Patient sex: F
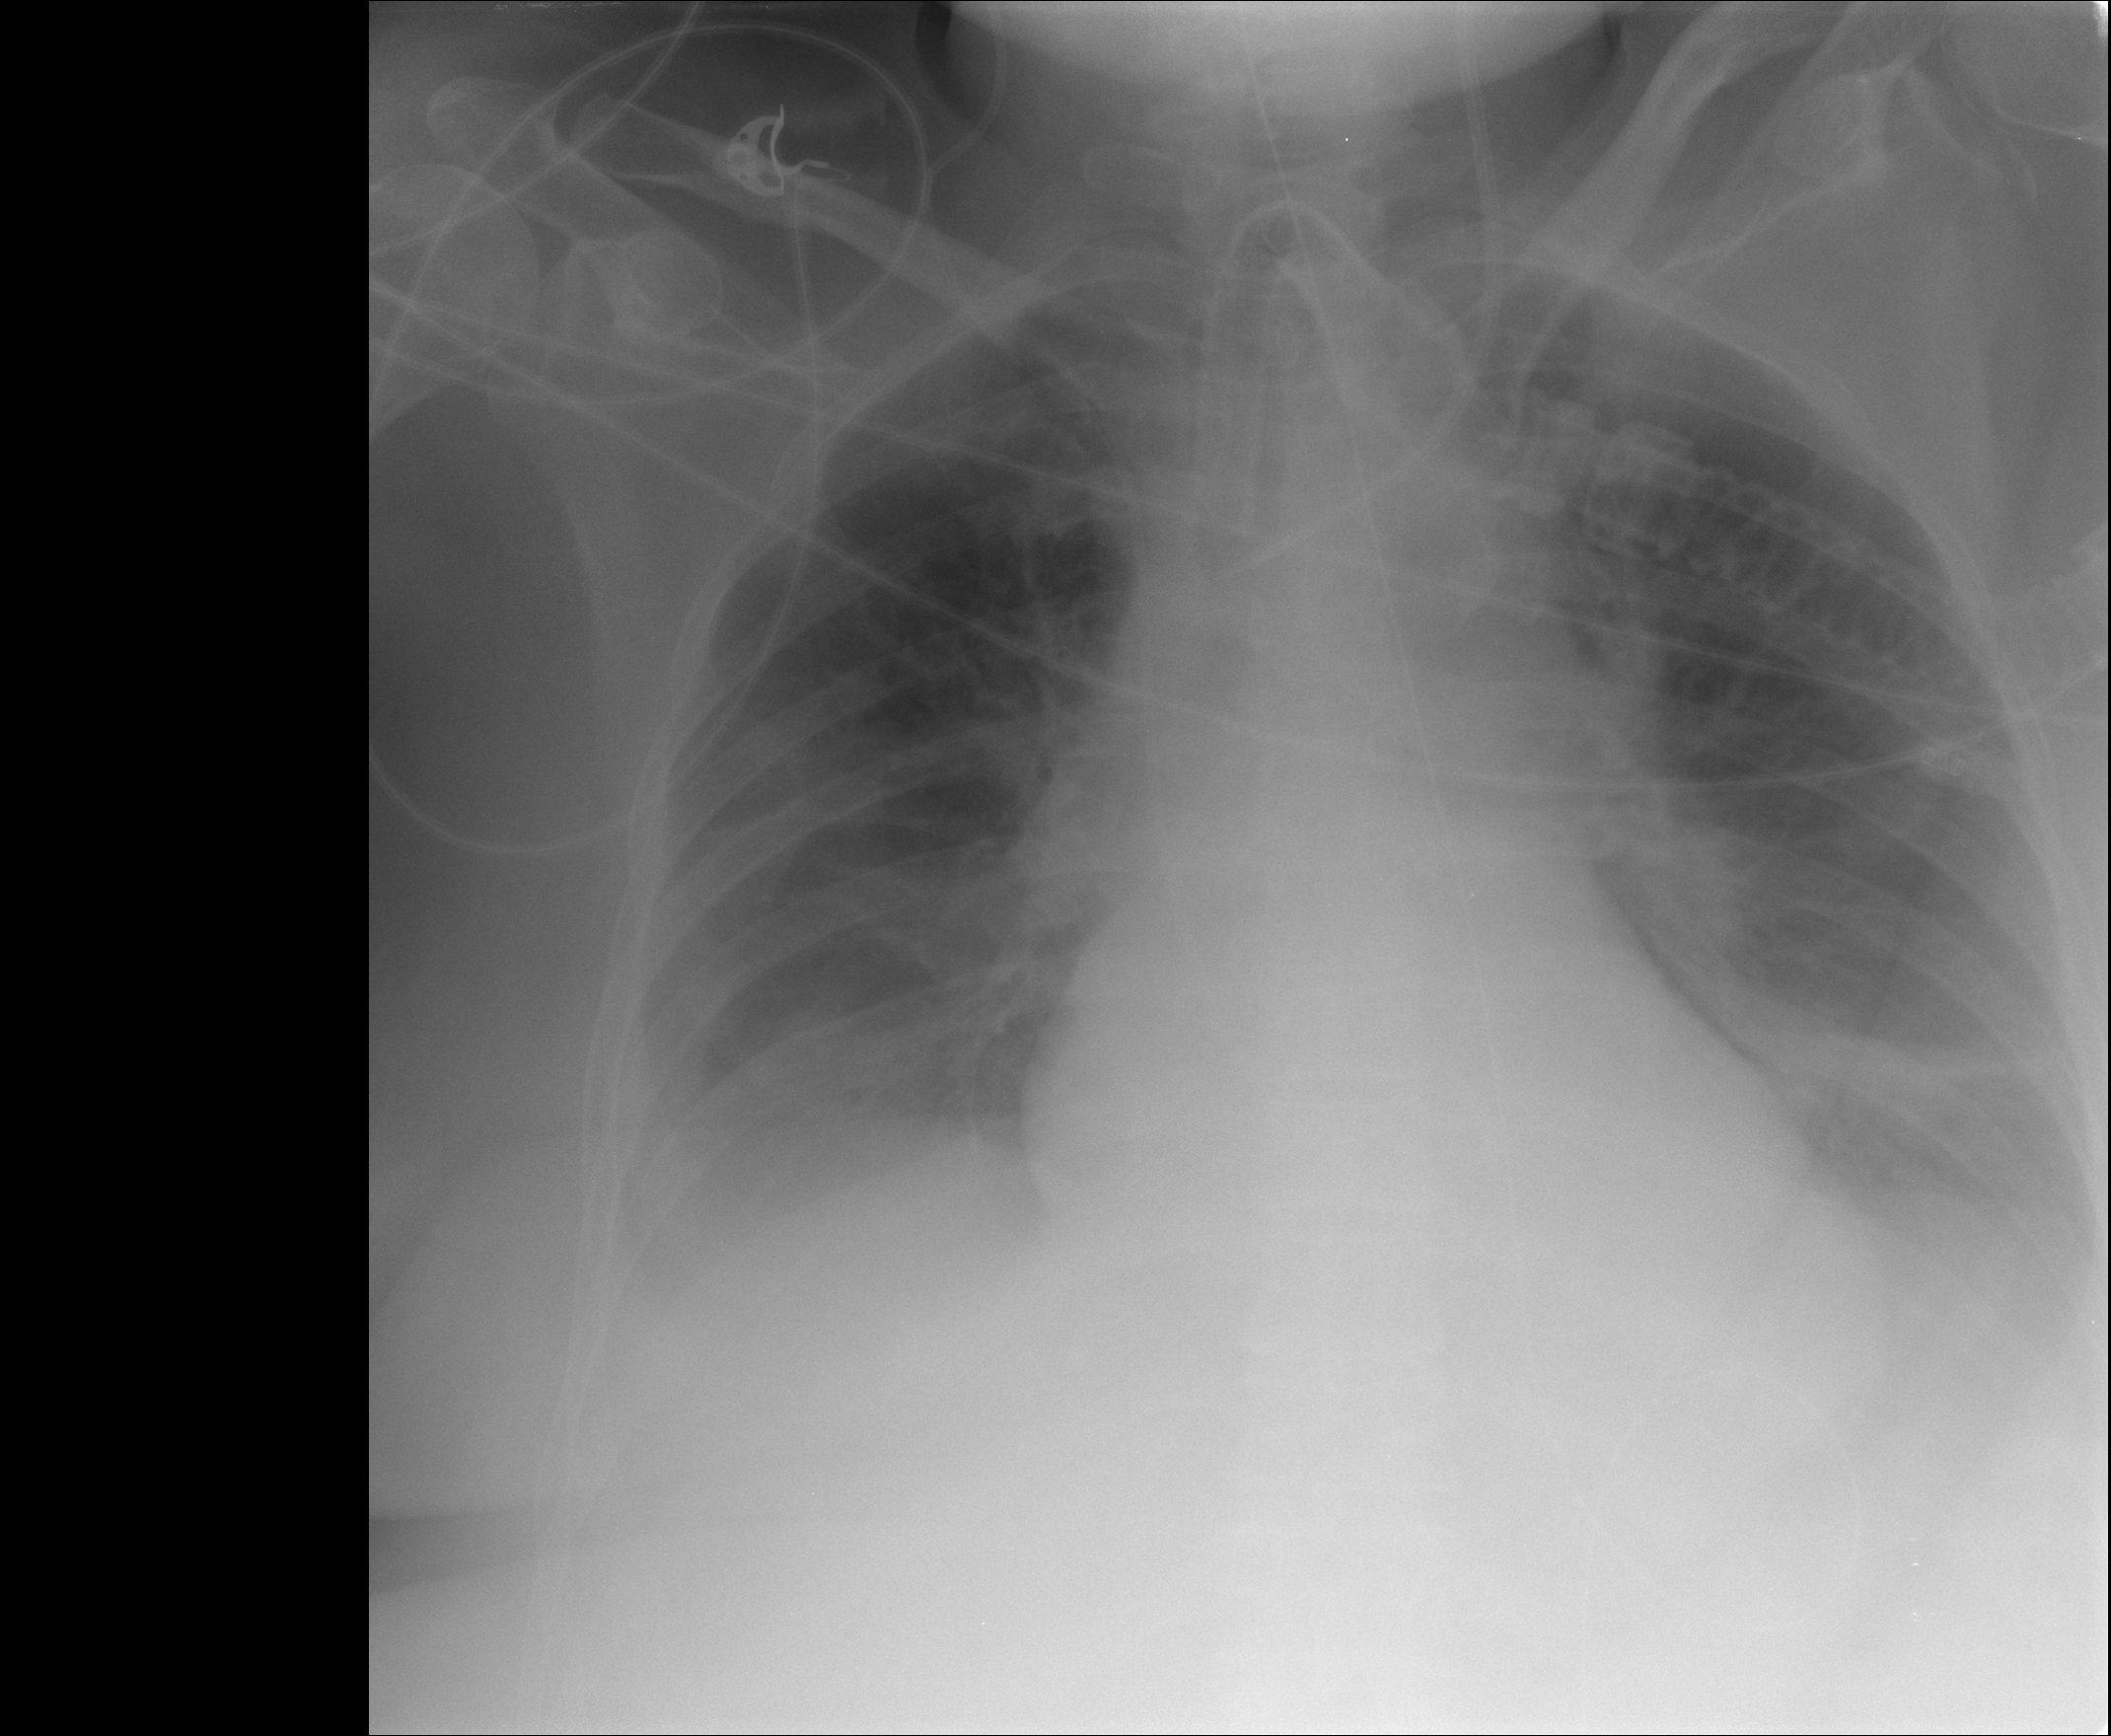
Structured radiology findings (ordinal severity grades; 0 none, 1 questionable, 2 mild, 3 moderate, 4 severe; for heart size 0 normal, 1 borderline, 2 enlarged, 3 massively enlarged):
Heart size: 1
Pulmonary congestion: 0
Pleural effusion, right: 1
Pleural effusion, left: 1
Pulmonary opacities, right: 0
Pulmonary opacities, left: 0
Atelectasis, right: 1
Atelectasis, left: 2